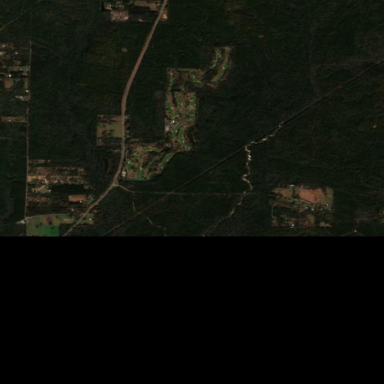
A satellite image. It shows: Golf course surrounded by greenery.